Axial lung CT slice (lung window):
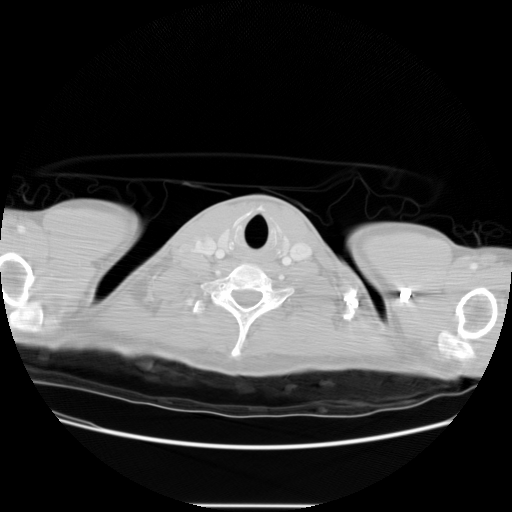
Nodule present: no